Interaction volume radius: 5 \u00c5
Interaction volume height: 15 \u00c5
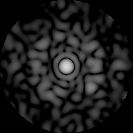
Disorder parameter: 0.7828